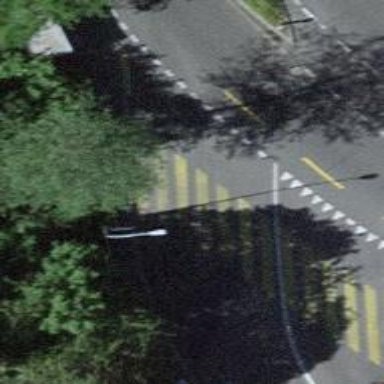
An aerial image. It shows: Kerb serving as barrier.